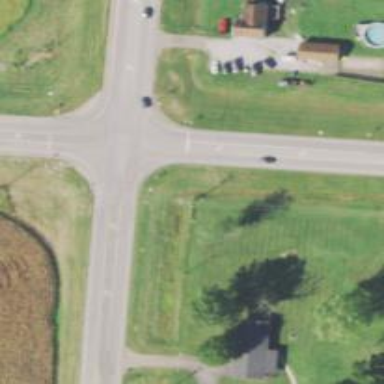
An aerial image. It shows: Stop road.